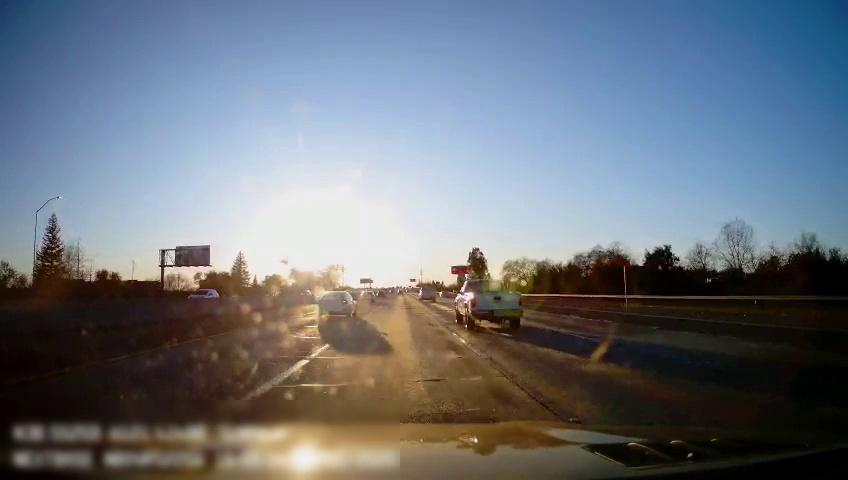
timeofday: Day
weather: Sunny
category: Drivable Space
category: Vehicles | Truck
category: Vehicles | SUV
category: Vehicles | Car
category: Vehicles | Car
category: Vehicles | SUV
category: Vehicles | SUV
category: Vehicles | Car
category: Lanes | Alternate Lane
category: Lanes | Alternate Lane
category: Lanes | Current Lane
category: Lanes | Current Lane
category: Lanes | Alternate Lane
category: Lanes | Alternate Lane
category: Traffic | Signs